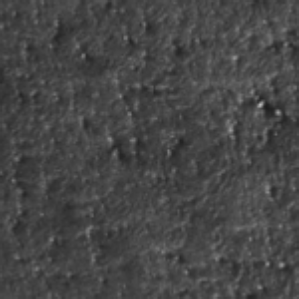
Label: frost